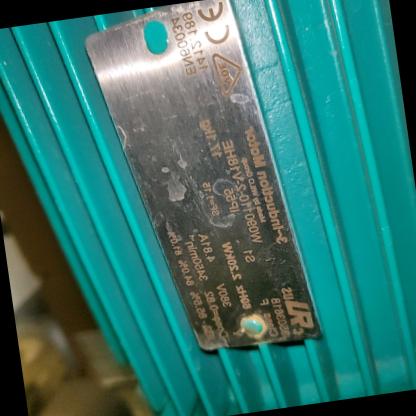
Klasa: tabliczka-znamionowa